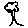
Label: tree